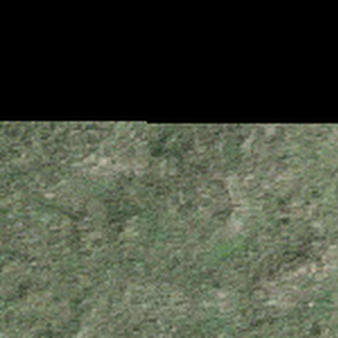
Label: other